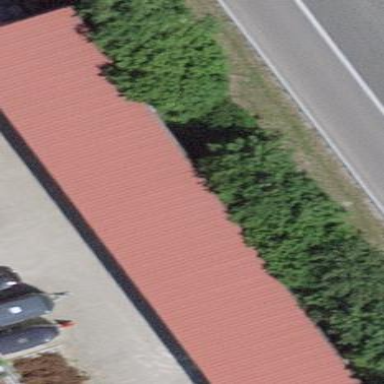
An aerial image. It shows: Shed.